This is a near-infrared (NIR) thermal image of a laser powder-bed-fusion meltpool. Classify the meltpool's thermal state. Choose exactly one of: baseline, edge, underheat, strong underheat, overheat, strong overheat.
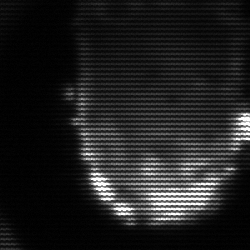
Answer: baseline